Question: I am sure this can be a little hard to understand through words so I'll try my best.
What I want is that when a button is pressed, instead of going to a whole new page, it just expands and shows some options, I tried uploading some pictures, but apparently, I need more reputation to do that.
Pictures on imgur (the first one is the menu, the second one is after one of the buttons are pressed:

Second: <URL>
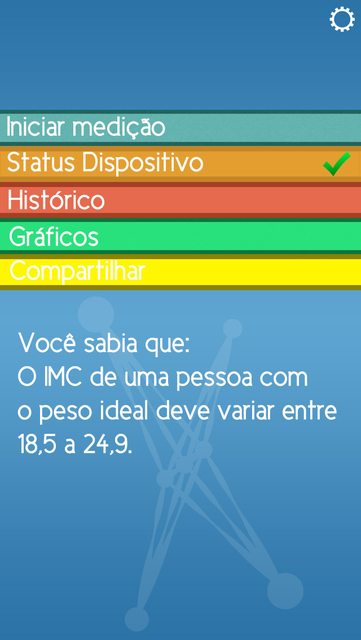
Answer: Do you mean you want an expandable listview?
if you mean this , I think this two open source project can help you .
<URL>
<URL>
if you mean you really want an activity when you click the button.
you can learn <URL> from official document.